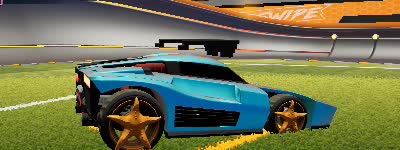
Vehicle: breakout